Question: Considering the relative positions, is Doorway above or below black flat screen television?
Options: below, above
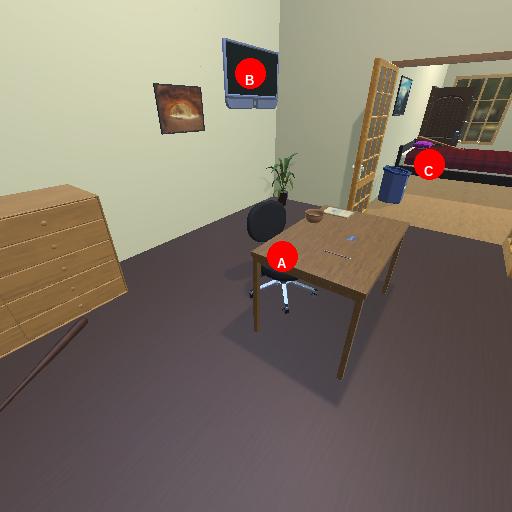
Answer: below